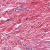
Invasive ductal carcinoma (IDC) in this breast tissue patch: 0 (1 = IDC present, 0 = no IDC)